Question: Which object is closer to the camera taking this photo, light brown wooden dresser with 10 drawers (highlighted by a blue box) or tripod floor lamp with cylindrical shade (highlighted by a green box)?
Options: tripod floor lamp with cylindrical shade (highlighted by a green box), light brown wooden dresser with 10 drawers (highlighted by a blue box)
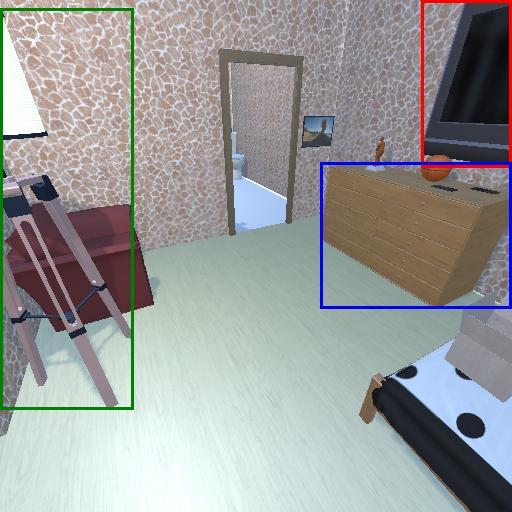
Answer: tripod floor lamp with cylindrical shade (highlighted by a green box)